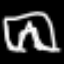
Label: pants